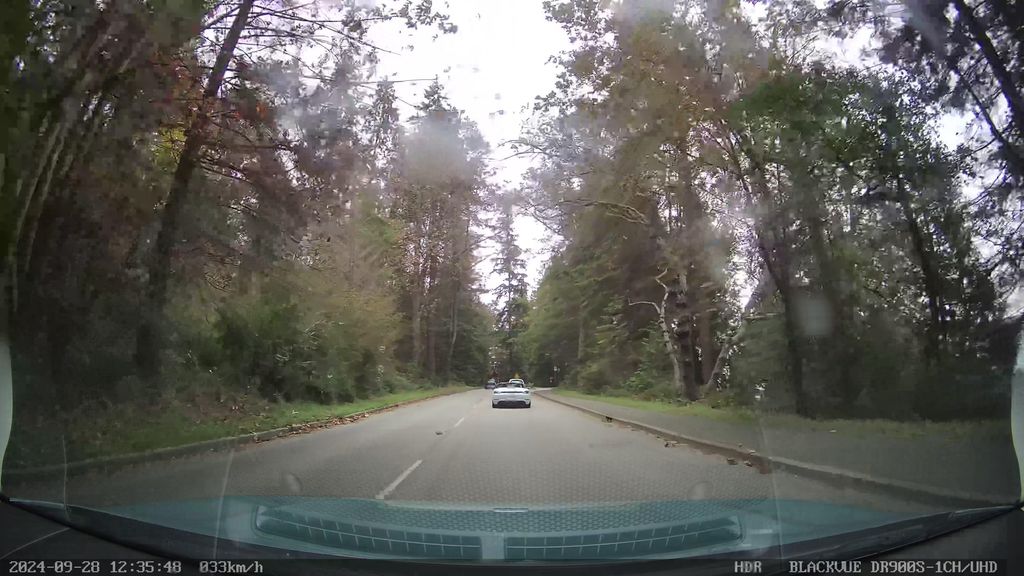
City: vancouver